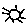
Label: sun